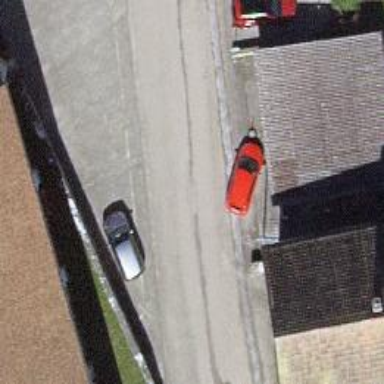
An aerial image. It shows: Residential road.